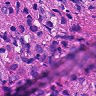
Metastatic tissue present: yes